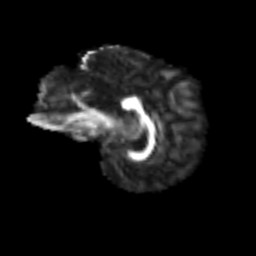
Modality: FA
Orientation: sagittal
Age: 53
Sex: female
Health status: ill
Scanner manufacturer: siemens
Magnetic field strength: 3 T
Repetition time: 8.7 s
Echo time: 0.11 s